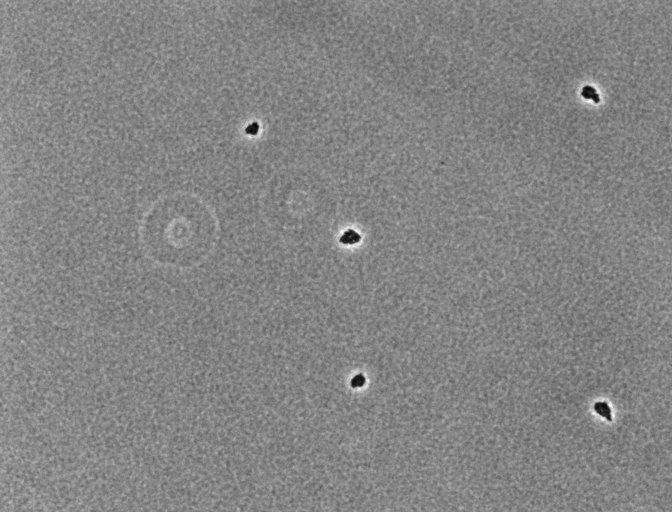
various_fewshot